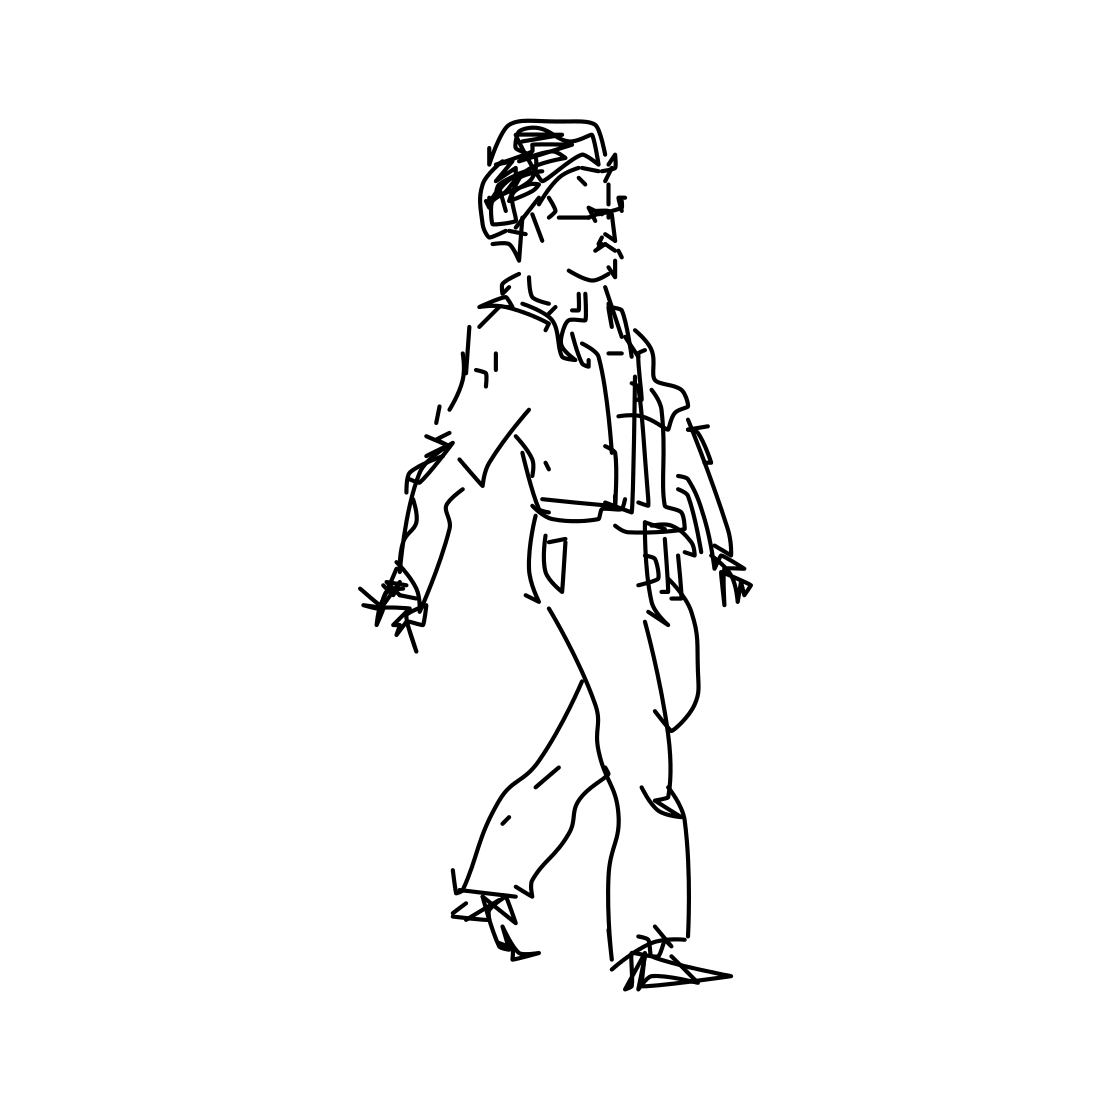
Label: person walking